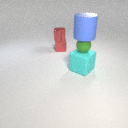
small green rubber sphere below large blue rubber cylinder